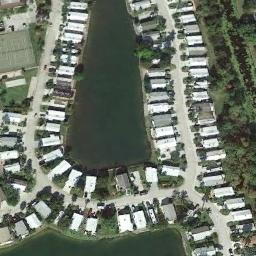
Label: mobile_home_park